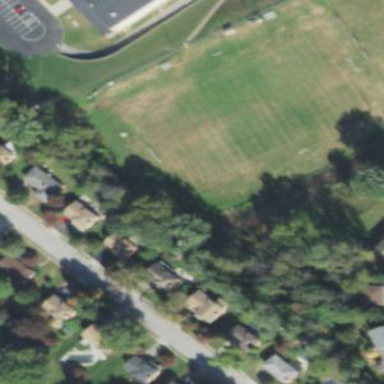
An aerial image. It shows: American football pitch.